Question: Can anyone see the simple mistake that I can't?
I am opening a form to allow assigning Job Numbers to invoices that do not have any.
This is the code in the applications main form that handles this:
'''
Dim unknownJobs = From pur In context.Purchases
Where pur.SentToMyob = False AndAlso
pur.Job.JobNumber = String.Empty
Select pur
If unknownJobs.Any Then
frmJobs2.JobsBindingSource.DataSource = (From j In context.Jobs1
Order By j.JobNumber
Select j).ToList
frmJobs2.PurchasesBindingSource.DataSource = unknownJobs
Progress.Hide()
If frmJobs2.ShowDialog = Windows.Forms.DialogResult.OK Then
context.SaveChanges()
End If
End If
'''
This is the Form that gets opened with the relevant column details displayed

The Code behind is simple and consists of:
'''
Public Class FormJobs2
''' <summary>
''' OK clicked
''' </summary>
''' <param name="sender"></param>
''' <param name="e"></param>
''' <remarks></remarks>
Private Sub OKButton_Click(sender As System.Object, e As System.EventArgs) Handles OKButton.Click
Me.DialogResult = Windows.Forms.DialogResult.OK
Me.Close()
End Sub
''' <summary>
''' Cancel clicked
''' </summary>
''' <param name="sender"></param>
''' <param name="e"></param>
''' <remarks></remarks>
Private Sub SkipButton_Click(sender As System.Object, e As System.EventArgs) Handles SkipButton.Click
Me.DialogResult = Windows.Forms.DialogResult.Cancel
Me.Close()
End Sub
End Class
'''
What happens when it runs is that you can select the job numbers BUT they do not display on the DataGridView and do not update the underlying context.
Where is the stupid mistake, please?
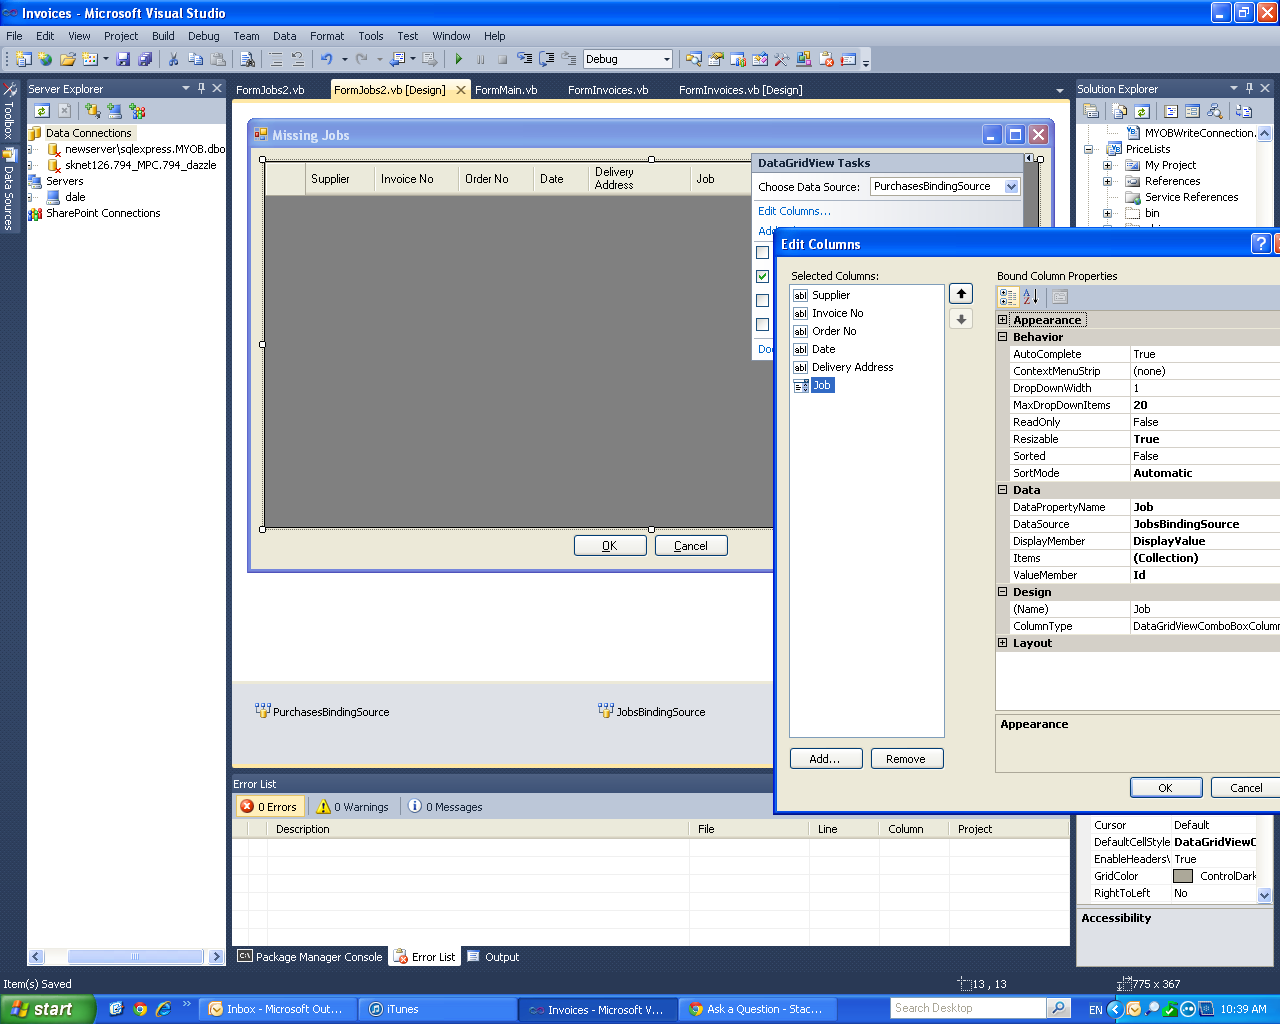
Answer: It appears as if you are trying to assign your 'frmJobs2.PurchasesBindingSource.DataSource' an IQueryable.
The line should read:
'''
frmJobs2.PurchasesBindingSource.DataSource = unknownJobs.ToList
'''